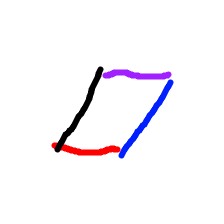
Shape: parallelogram